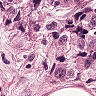
Metastatic tissue present: yes